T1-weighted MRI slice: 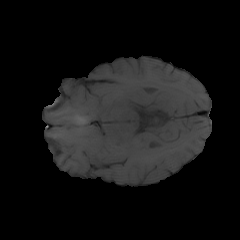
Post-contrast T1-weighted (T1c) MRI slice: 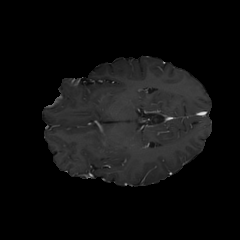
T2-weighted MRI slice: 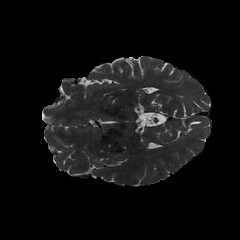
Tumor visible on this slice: yes